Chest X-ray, AP view. Patient: 38 years old, sex M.
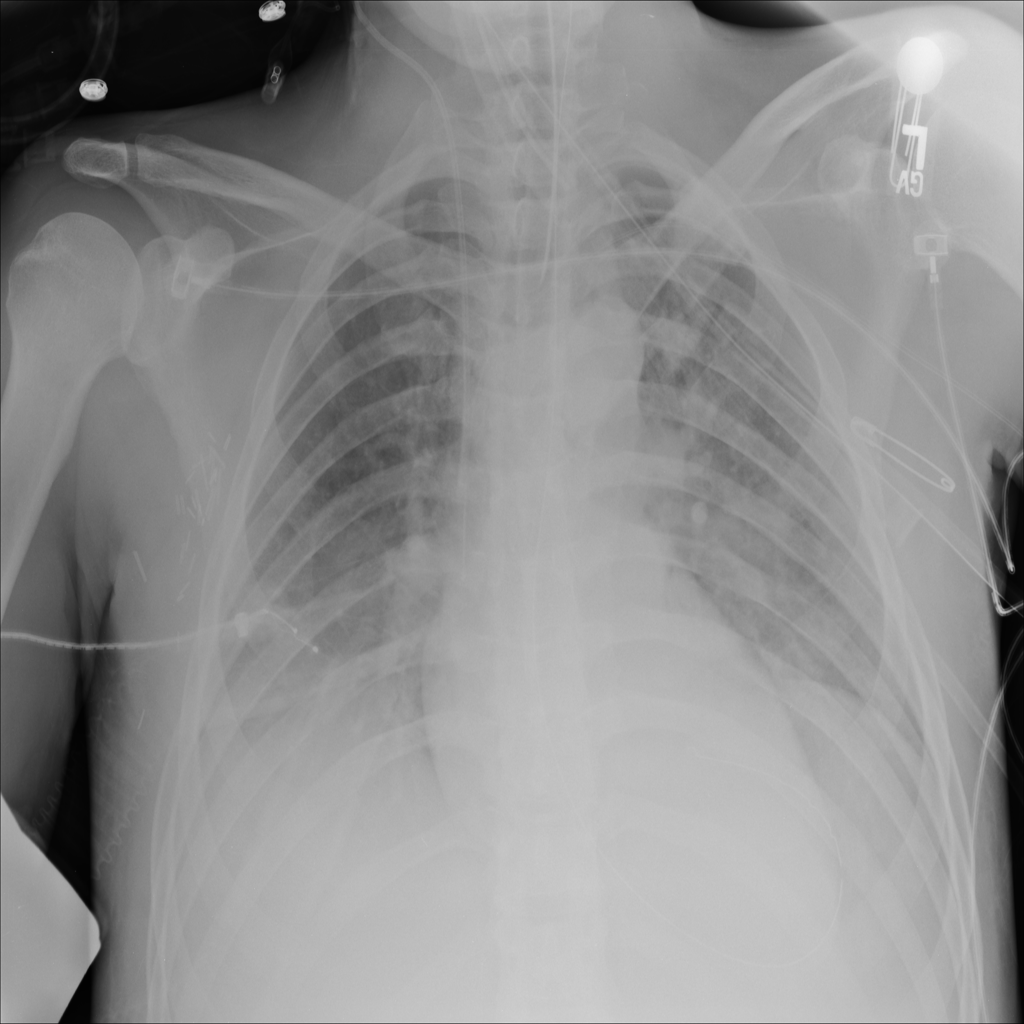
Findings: Infiltration